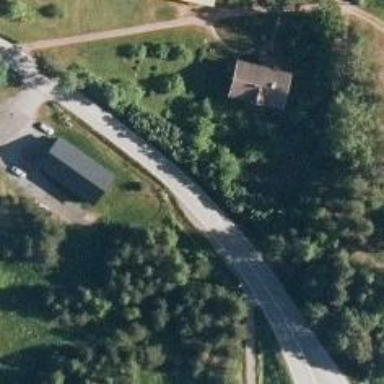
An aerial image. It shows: Unclassified road.